Question: I am writing a app that creates a custom events list.
I'd like to enable content approval (also referred to Moderation on the back end) upon creation of the list.
Here's what my list-creation code looks like.
'''
function createList(listToCreate)
{
// Create a SharePoint list with the name that the user specifies.
var hostUrl = decodeURIComponent(getQueryStringParameter("SPHostUrl"));
var hostContext = new SP.AppContextSite(currentContext, hostUrl);
var hostweb = hostContext.get_web();
var listCreationInfo = new SP.ListCreationInformation();
//title the list
listCreationInfo.set_title(listToCreate);
//set the base type of the list
listCreationInfo.set_templateType(SP.ListTemplateType.events);
var lists = hostweb.get_lists();
//use the creation info to create the list
var newList = lists.add(listCreationInfo);
var fieldCollection = newList.get_fields();
//add extra fields (columns) to the list & any other info needed.
fieldCollection.addFieldAsXml('<Field Type="User" DisplayName="Requester" Name="Requester" />', true, SP.AddFieldOptions.AddToDefaultContentType);
fieldCollection.addFieldAsXml('<Field Type="User" DisplayName="Manager" Name="Manager" />', true, SP.AddFieldOptions.AddToDefaultContentType);
fieldCollection.addFieldAsXml('<Field Type="Boolean" DisplayName="Approved" Name="Approved" />', true, SP.AddFieldOptions.AddToDefaultContentType);
//Attempting to enable moderation. This doesn't seem to have any effect.
newList.set_enableModeration(true);
currentContext.load(fieldCollection);
currentContext.load(newList);
currentContext.executeQueryAsync(onListCreationSuccess, onListCreationFail);
}
function onListCreationSuccess() {
alert("We've created a list since one didn't exist yet. Look in the site that hosts this app for the list." );
}
function onListCreationFail(sender, args) {
//alert("We didn't create the list. Here's why: " + args.get_message());
}
'''
Unfortunately it seems that '.set_enableModeration(true);' has no effect. I don't get any errors, but when I look at the settings for the list I created using this code I see this:

So Content Approval clearly was not enabled via the method I'm using.
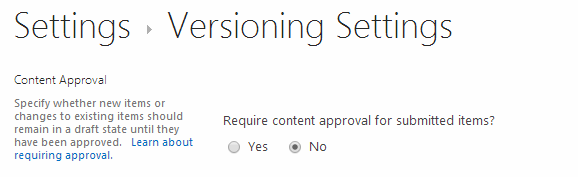
Answer: In order to set 'Content Approval' using <URL> have to be called as demonstrated below:
'''
list.set_enableModeration(true);
list.update();
'''